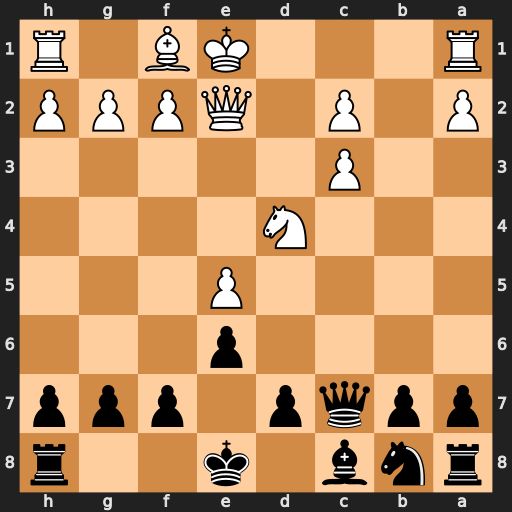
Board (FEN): rnb1k2r/ppqp1ppp/4p3/4P3/3N4/2P5/P1P1QPPP/R3KB1R
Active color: b
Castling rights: KQkq
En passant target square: -
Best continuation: Qxc3+ Qd2 Qxa1+